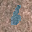
Label: 6